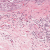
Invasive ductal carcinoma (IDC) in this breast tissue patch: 0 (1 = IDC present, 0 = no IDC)